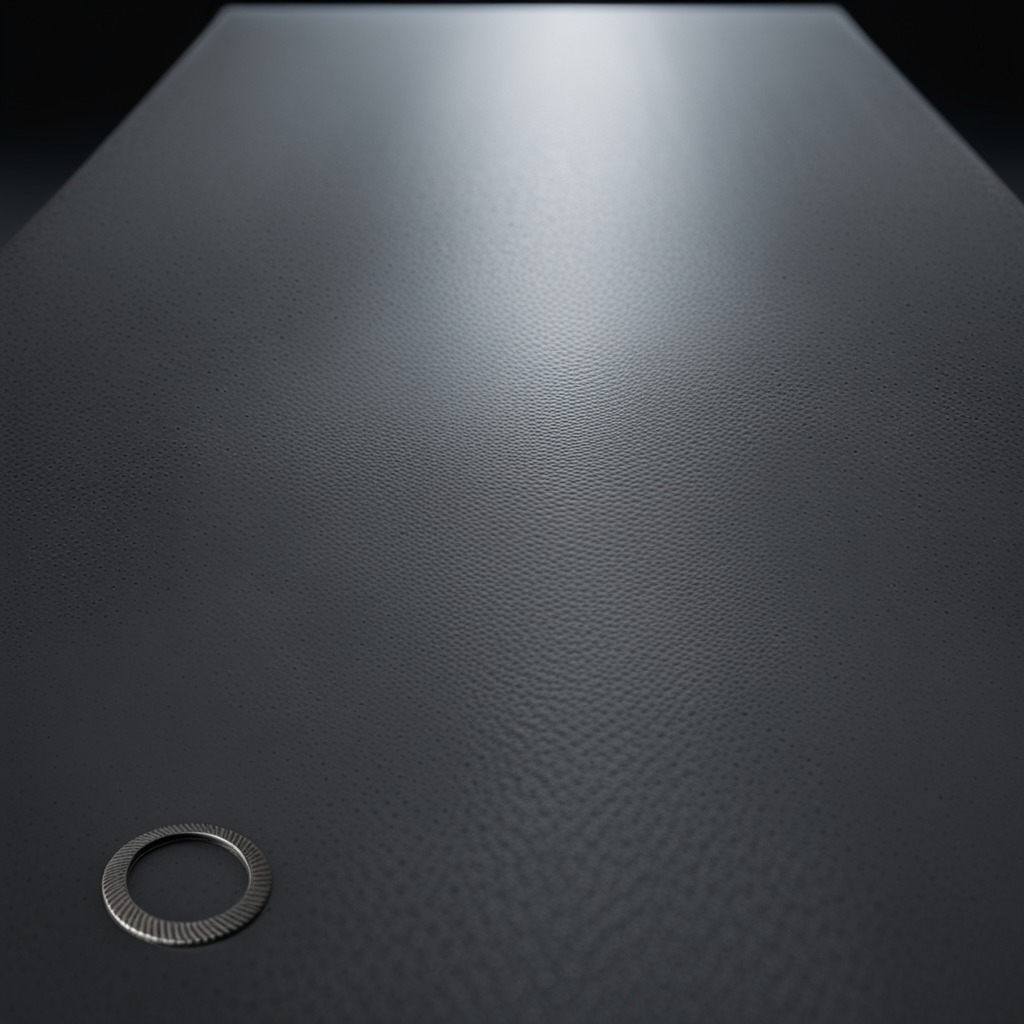
A flat metal washer is lying on the clean granite table inside a workshop at night.